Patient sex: M
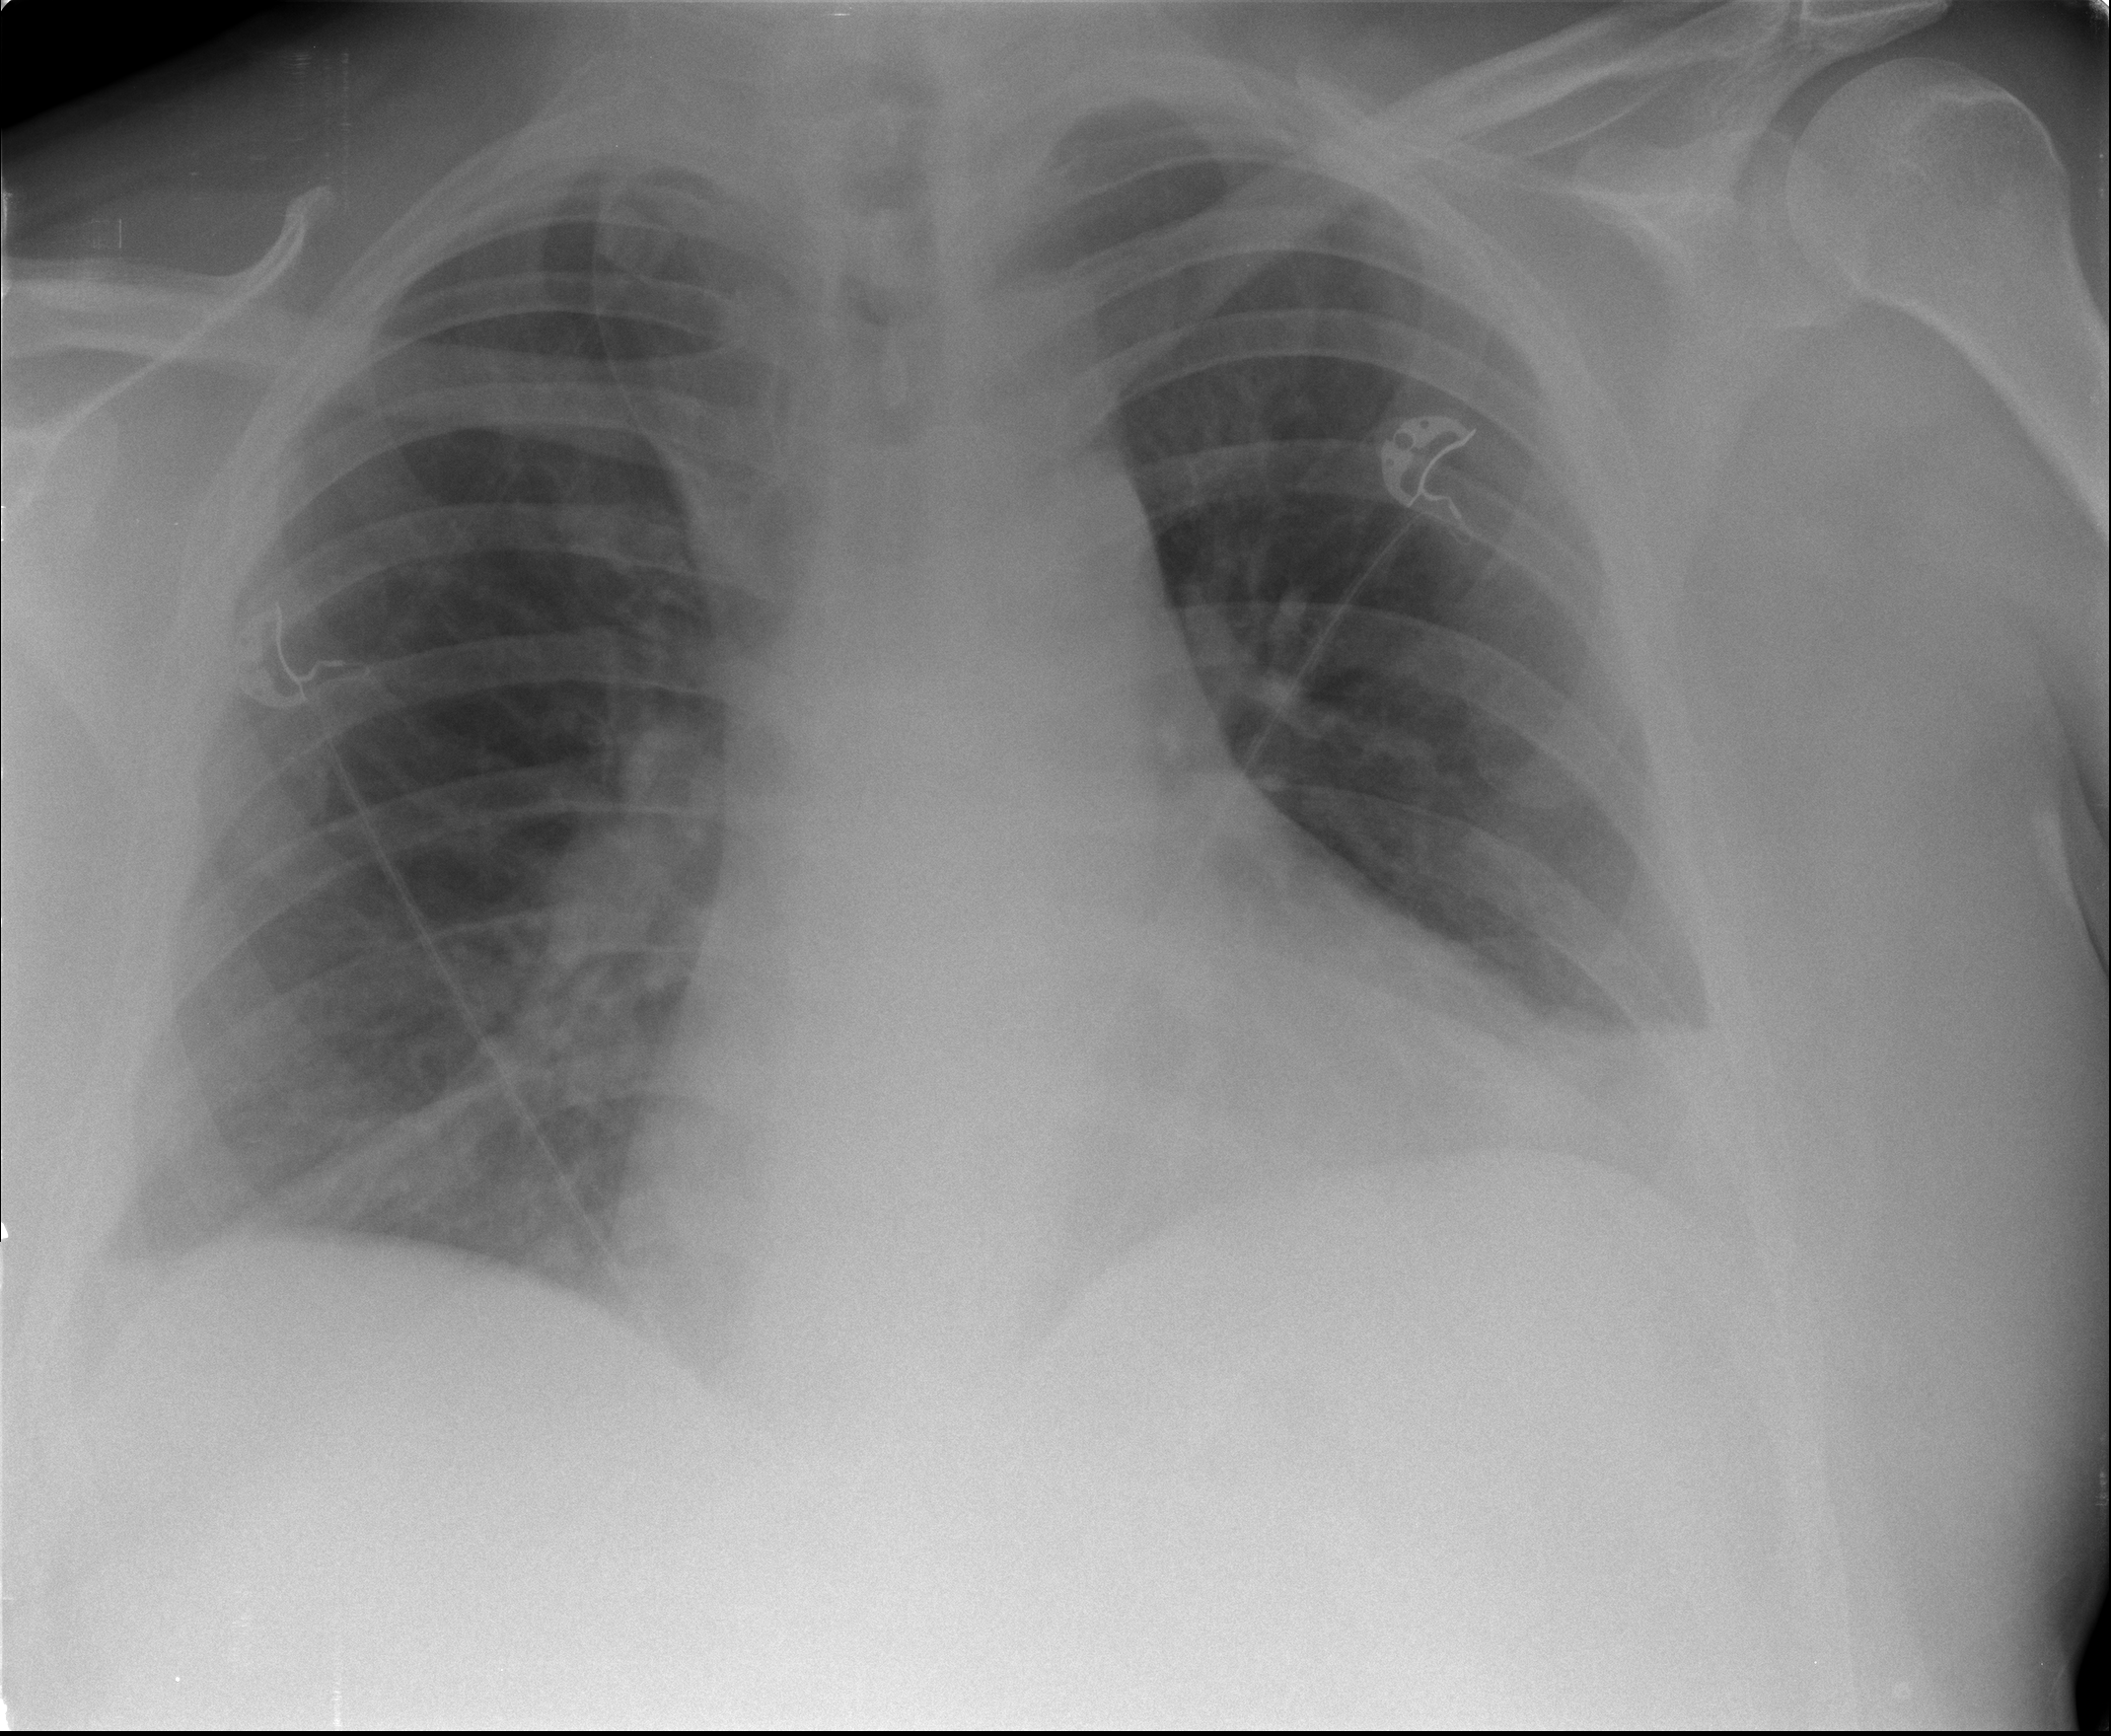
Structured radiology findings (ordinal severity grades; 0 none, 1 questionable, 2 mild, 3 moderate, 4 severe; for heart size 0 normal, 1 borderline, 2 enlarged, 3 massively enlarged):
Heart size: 2
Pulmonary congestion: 0
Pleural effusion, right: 1
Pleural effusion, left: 1
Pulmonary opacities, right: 0
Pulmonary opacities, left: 0
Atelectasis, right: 1
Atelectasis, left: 0